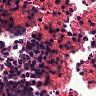
Metastatic tissue present: no